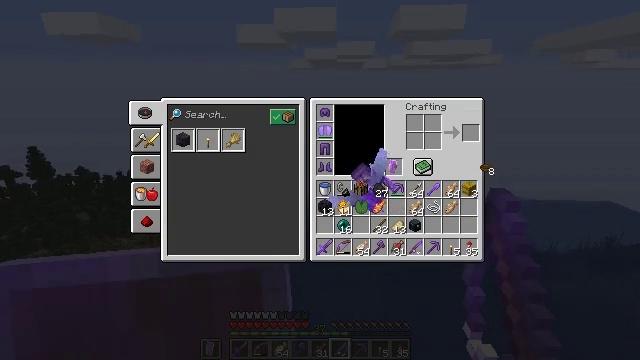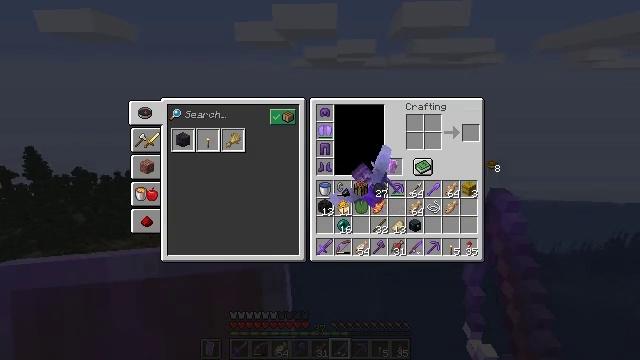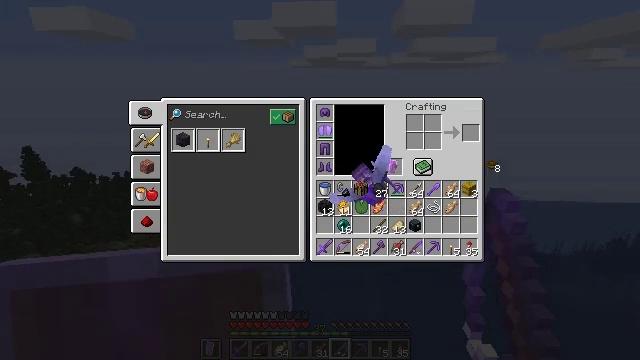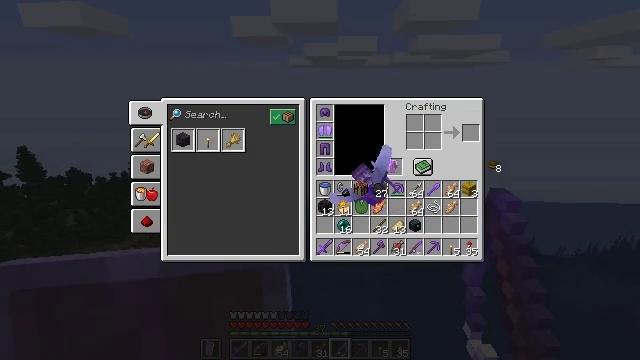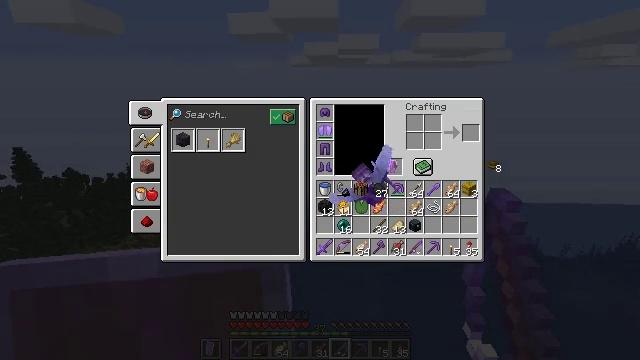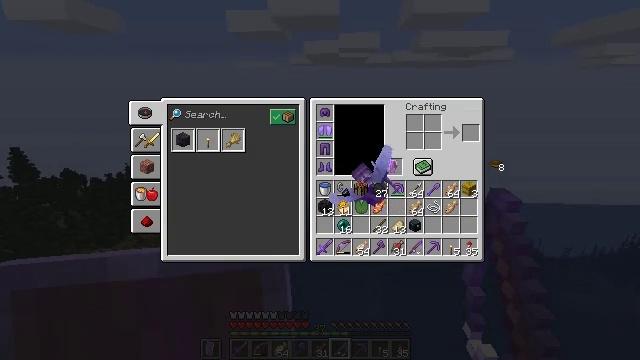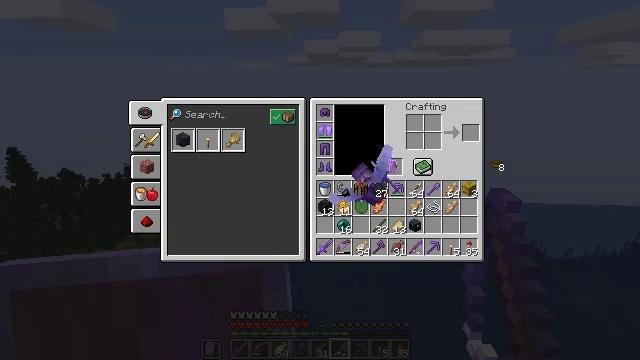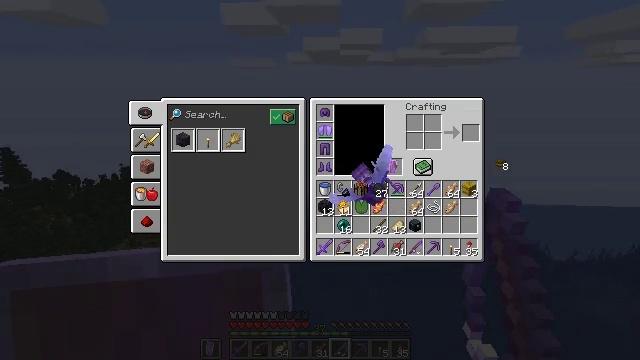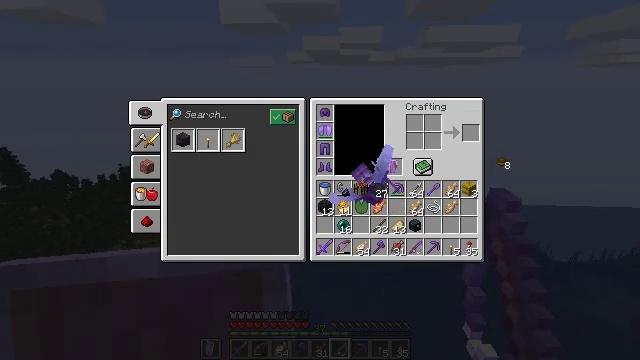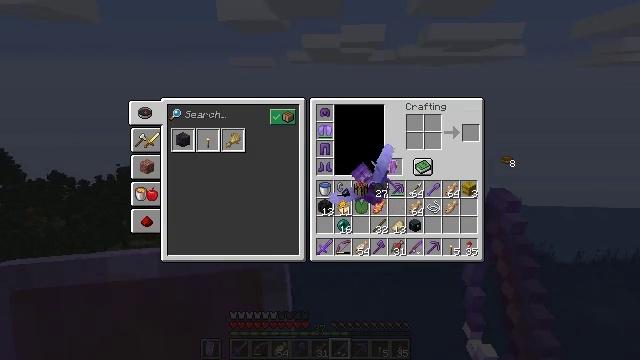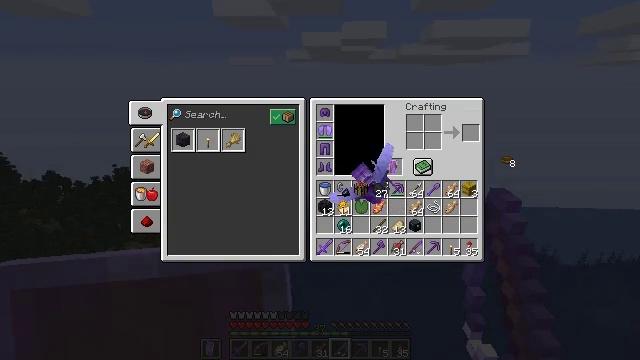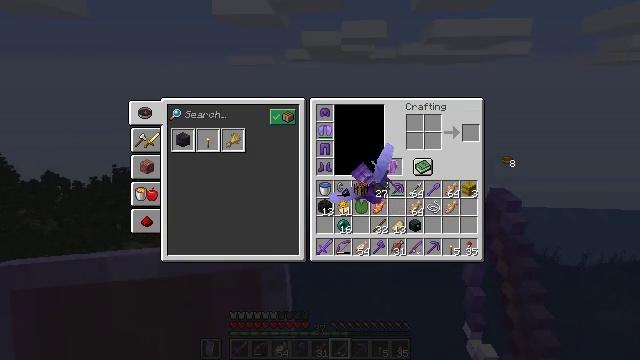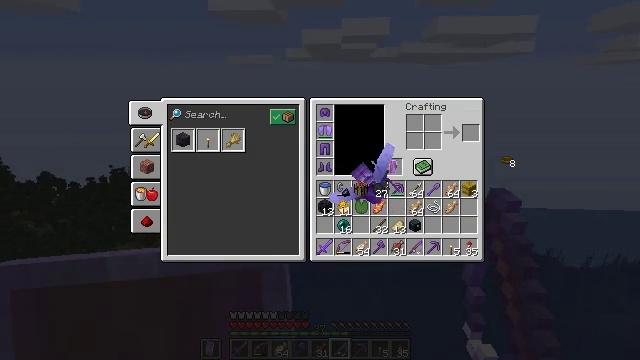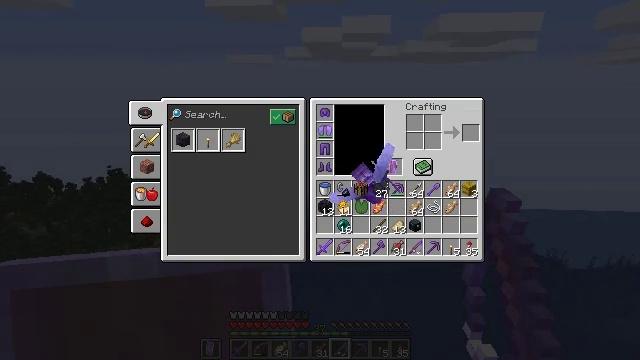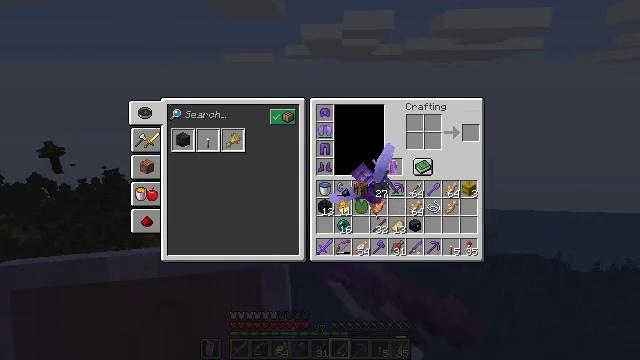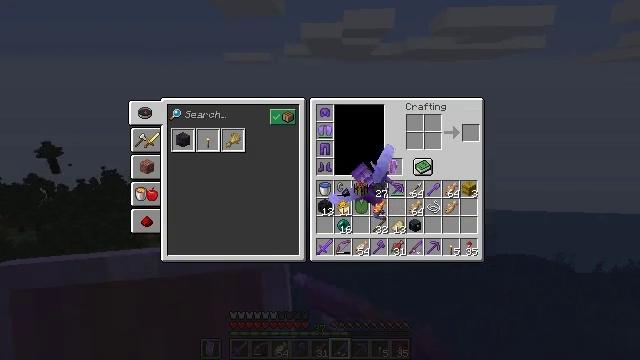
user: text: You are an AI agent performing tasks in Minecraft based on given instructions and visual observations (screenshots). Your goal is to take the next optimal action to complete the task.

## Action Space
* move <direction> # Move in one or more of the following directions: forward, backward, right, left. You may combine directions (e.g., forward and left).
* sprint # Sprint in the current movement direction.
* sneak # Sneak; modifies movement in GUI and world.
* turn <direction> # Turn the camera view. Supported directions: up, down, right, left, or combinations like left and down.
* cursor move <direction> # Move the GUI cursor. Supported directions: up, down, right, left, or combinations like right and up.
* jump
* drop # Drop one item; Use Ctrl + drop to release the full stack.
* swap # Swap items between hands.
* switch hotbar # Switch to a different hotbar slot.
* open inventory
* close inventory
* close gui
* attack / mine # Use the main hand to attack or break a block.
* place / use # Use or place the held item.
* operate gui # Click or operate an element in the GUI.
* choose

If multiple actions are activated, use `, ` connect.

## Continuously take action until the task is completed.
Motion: motion action
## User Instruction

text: Remove a bowl from the inventory.
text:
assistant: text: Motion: no_op
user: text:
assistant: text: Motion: no_op
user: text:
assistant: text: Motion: no_op
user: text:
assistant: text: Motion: no_op
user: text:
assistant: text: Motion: no_op
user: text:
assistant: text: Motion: no_op
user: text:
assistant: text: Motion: no_op
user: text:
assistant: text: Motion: no_op
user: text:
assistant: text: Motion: no_op
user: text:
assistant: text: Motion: no_op
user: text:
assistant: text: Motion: attack / mine
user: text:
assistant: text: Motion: attack / mine
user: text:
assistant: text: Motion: no_op
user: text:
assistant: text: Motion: turn left
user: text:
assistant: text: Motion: no_op
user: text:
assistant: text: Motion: no_op
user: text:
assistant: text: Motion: no_op
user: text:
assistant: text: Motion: no_op